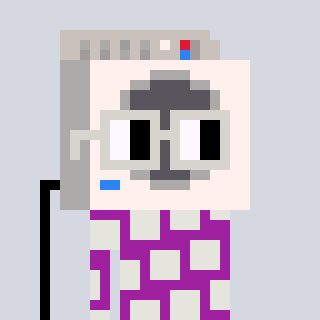
a pixel art character with square light gray glasses, a washing machine-shaped head and a magenta-colored body on a cool background